Question: I am fetching tweets from Twitter and storing them in a database for future use. I am using 'UTF-8' encoding in my driver, 'utf8_mb4_bin' in my 'VARCHAR' fields and 'utf8mb4_general_ci'server collation. The problem with that is that when inserting a value in a 'VARCHAR' field, if the text has any binary code then it will throw an exception since 'VARCHAR' utf8 does not accept binary.
Here is an example, I am fetching the text <URL> and try inserting it in my database and I get the error:
'''
Incorrect string value: '😱dY...' for column 'fullTweet' at row 1
'''
My guess is that the two emoticons are causing this. How do I get rid of them before inserting the 'tweet text' in my database?
Looks like I can manually enter the emoticons. I run this query:
'''
INSERT INTO 'tweets'('id', 'createdAt', 'screenName', 'fullTweet', 'editedTweet') VALUES (450,"1994-12-19","john",_utf8mb4 x'F09F98B1',_utf8mb4 x'F09F98B1')
'''
and this is what the row in the table looks like:

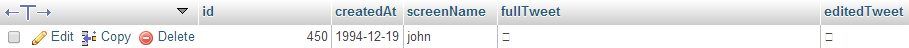
Answer: You can remove non ascii characters from tweet string before inserting.
'tweetStr = tweetStr.replaceAll("[^\p{ASCII}]", "");'